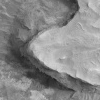
Atmospheric dust classification: not_dusty